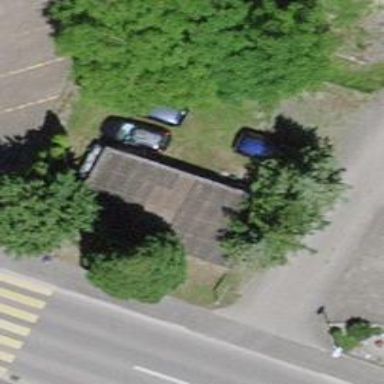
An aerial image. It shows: Garage building.